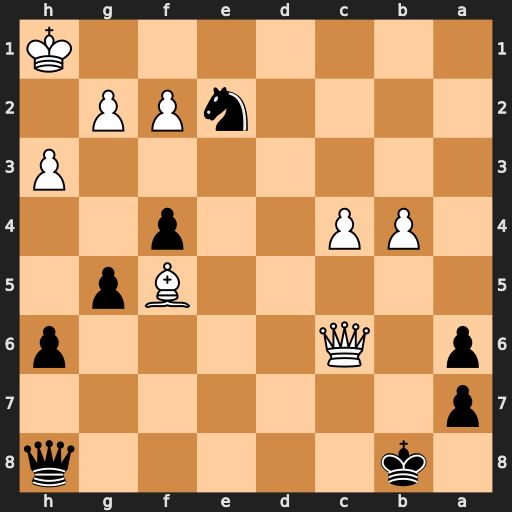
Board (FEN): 1k5q/p7/p1Q4p/5Bp1/1PP2p2/7P/4nPP1/7K
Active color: b
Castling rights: -
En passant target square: -
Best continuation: Qa1+ Bb1 Qxb1+ Kh2 Qg1#